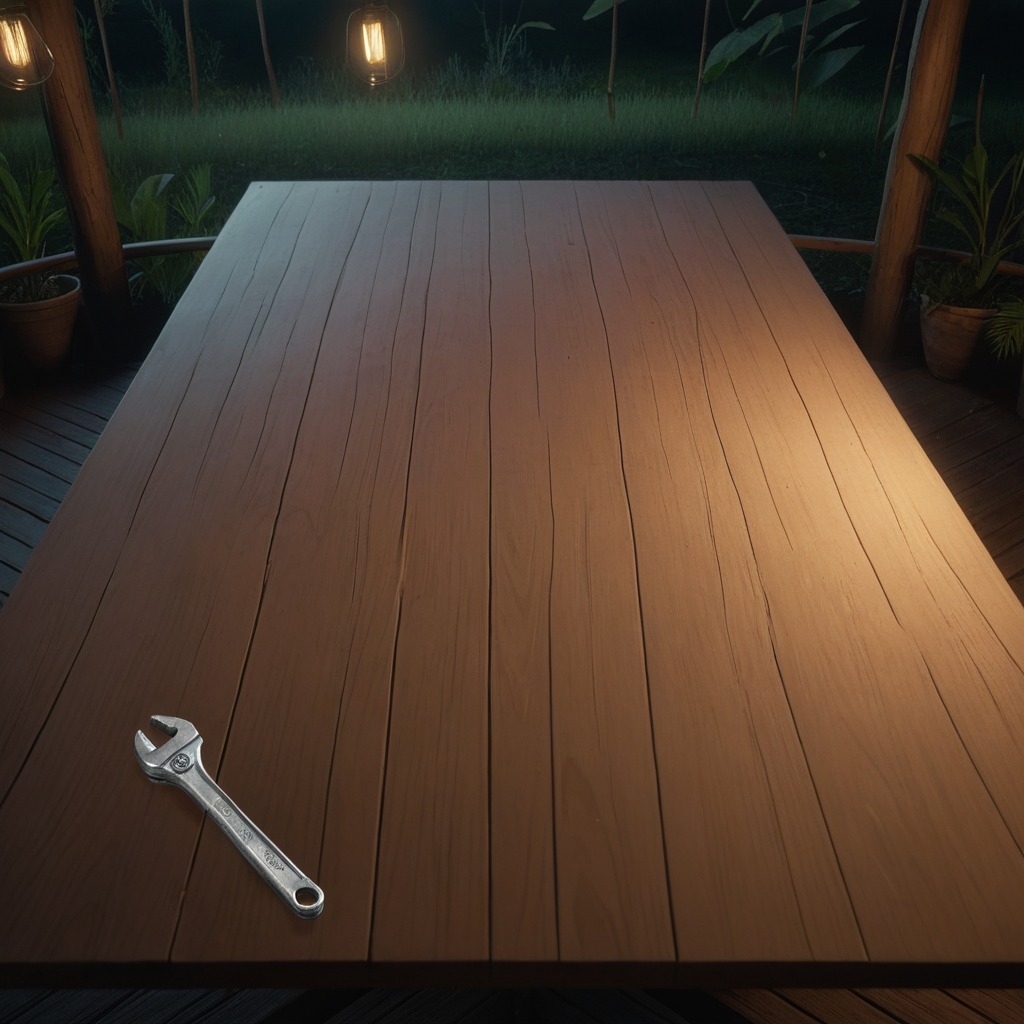
An wrench is lying on a wooden table inside a jungle field workshop tent at night.